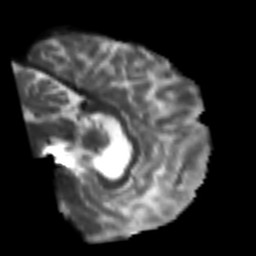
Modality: T2w
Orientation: sagittal
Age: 56
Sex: male
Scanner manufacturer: siemens
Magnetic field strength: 3 T
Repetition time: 7.3 s
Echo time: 0.087 s